Aerial crown-view tile of a tropical tree (Barro Colorado Island, Panama), acquired 20241112:
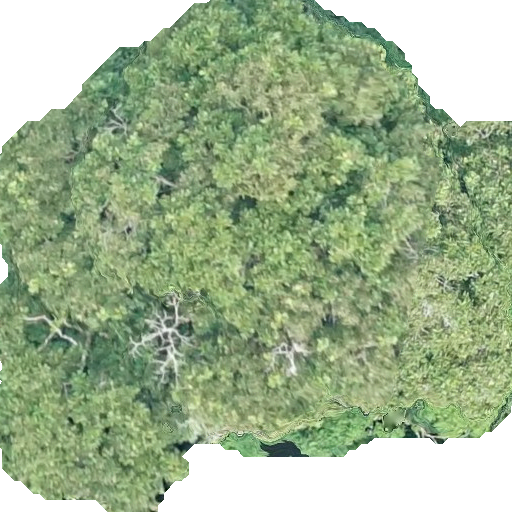
Species: Dipteryx oleifera
GBIF accepted scientific name: Dipteryx oleifera
Crown area: 342.312 m²